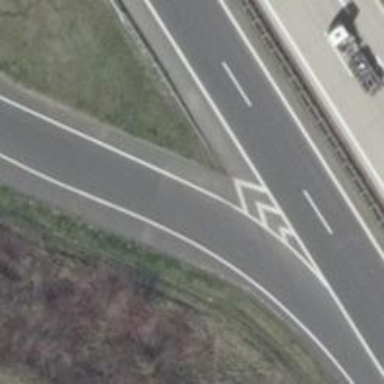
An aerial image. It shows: Motorway link.